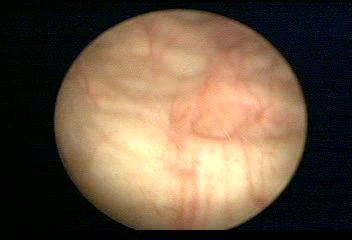
Modality: WLC
Class: Normal mucosa
Bladder cancer association: No